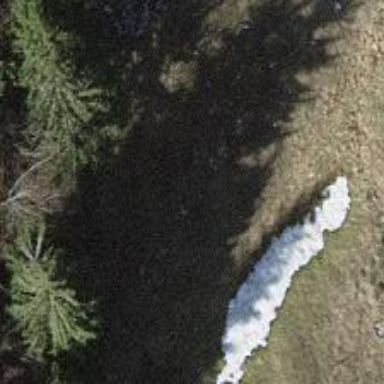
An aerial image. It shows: Dry stone wall barrier.